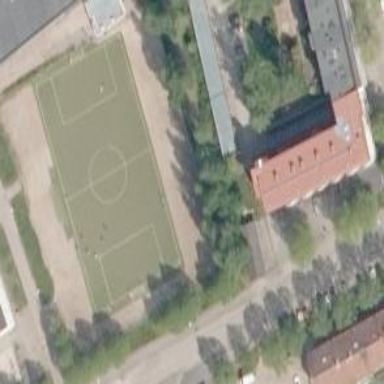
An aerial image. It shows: Soccer pitch with grass paver surface.